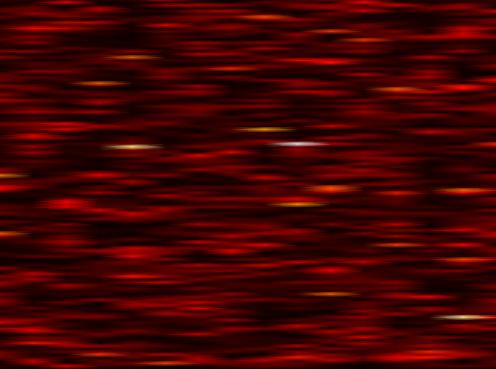
Label: UFMC